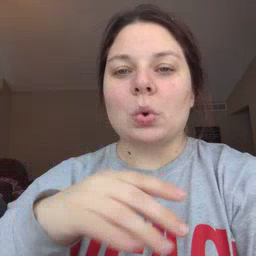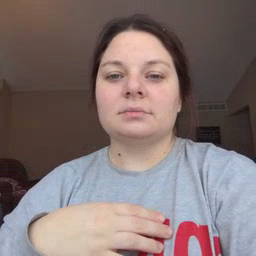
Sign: close